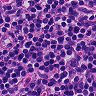
Metastatic tissue present: no